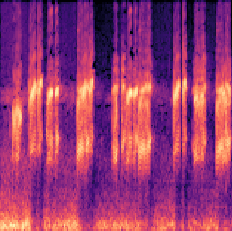
Sound class: Frog